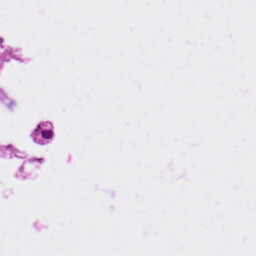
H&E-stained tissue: Skin